Question: I'm unclear on how to configure SQLAlchemy for the following scenario:
- - 'notes'- 'notes''parent_type''notes'

For example: if 'relation_type' is , then 'relationship_id' refers to the PK of the 'table_items' table. If 'relation_type' is then 'relationship_id' would refer to the PK of 'table_orders'
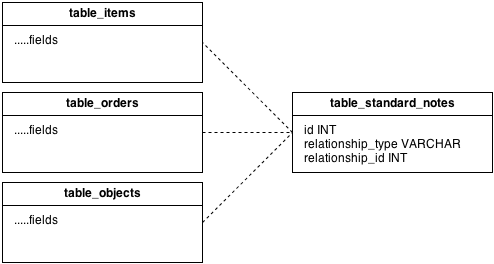
Answer: IMO, the problem you describe is best solved using the <URL> example.
The closest example of three <URL> is the 'discriminator_on_association.py'